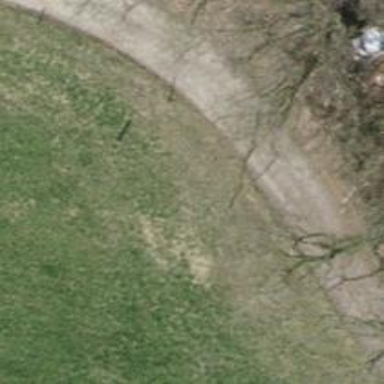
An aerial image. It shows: Track with grade 3 pebblestone surface.